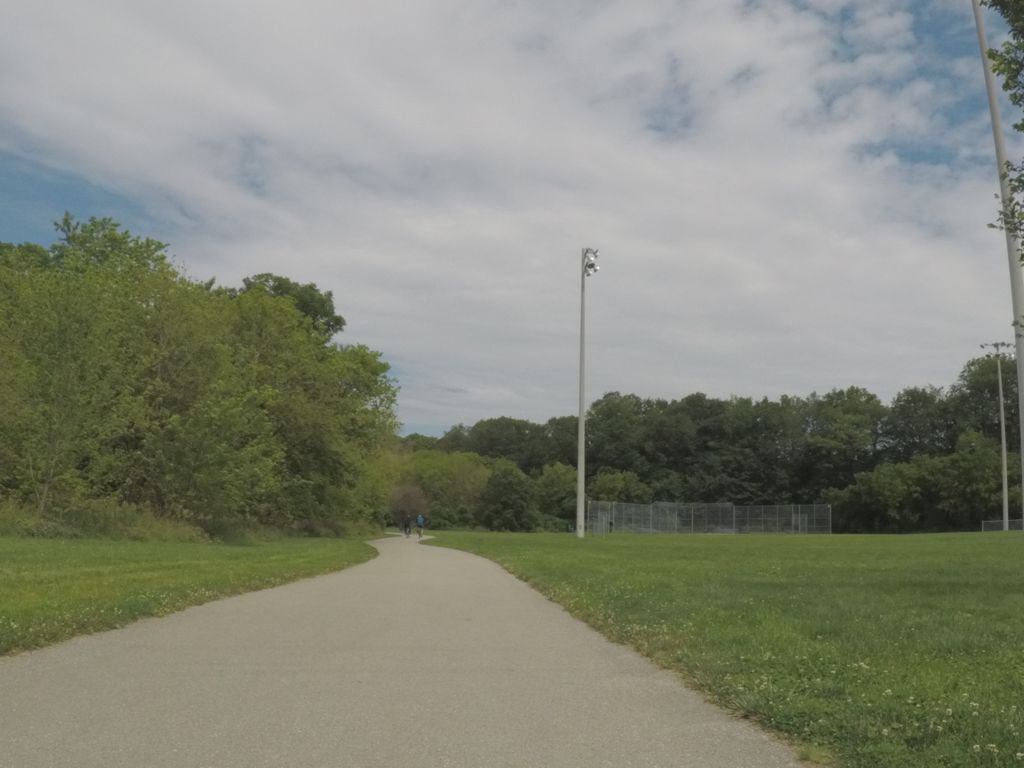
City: toronto